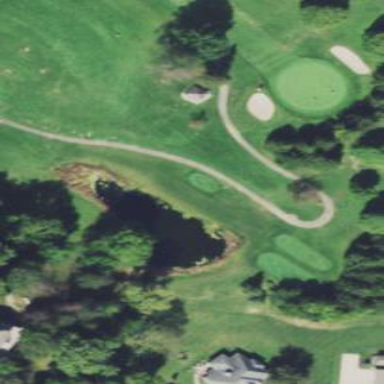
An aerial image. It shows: Scenic view of water hazard on golf course. The natural water feature adds beauty to the landscape.